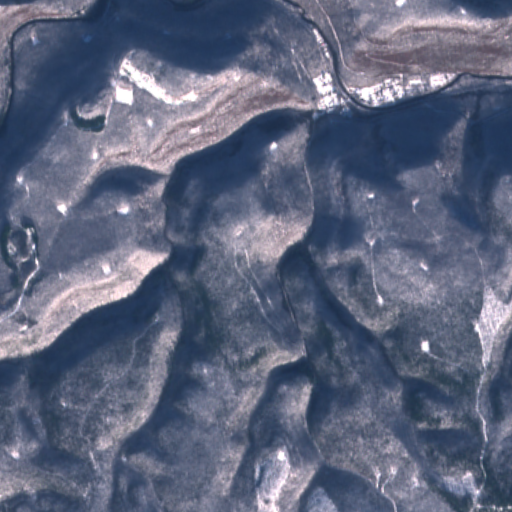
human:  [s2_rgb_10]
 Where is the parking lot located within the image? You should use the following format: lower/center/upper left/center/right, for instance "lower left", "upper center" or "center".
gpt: The parking lot is located in the upper right of the image.
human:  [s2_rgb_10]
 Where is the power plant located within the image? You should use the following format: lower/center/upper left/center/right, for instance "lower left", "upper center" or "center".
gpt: There is no power plant in the image.